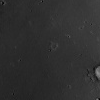
Atmospheric dust classification: not_dusty